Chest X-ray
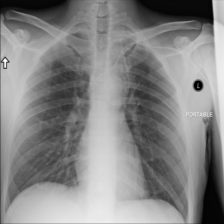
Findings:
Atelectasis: negative
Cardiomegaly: negative
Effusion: negative
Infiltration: negative
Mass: negative
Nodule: negative
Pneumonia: negative
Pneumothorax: negative
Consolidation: negative
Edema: negative
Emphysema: negative
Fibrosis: negative
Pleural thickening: negative
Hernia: negative